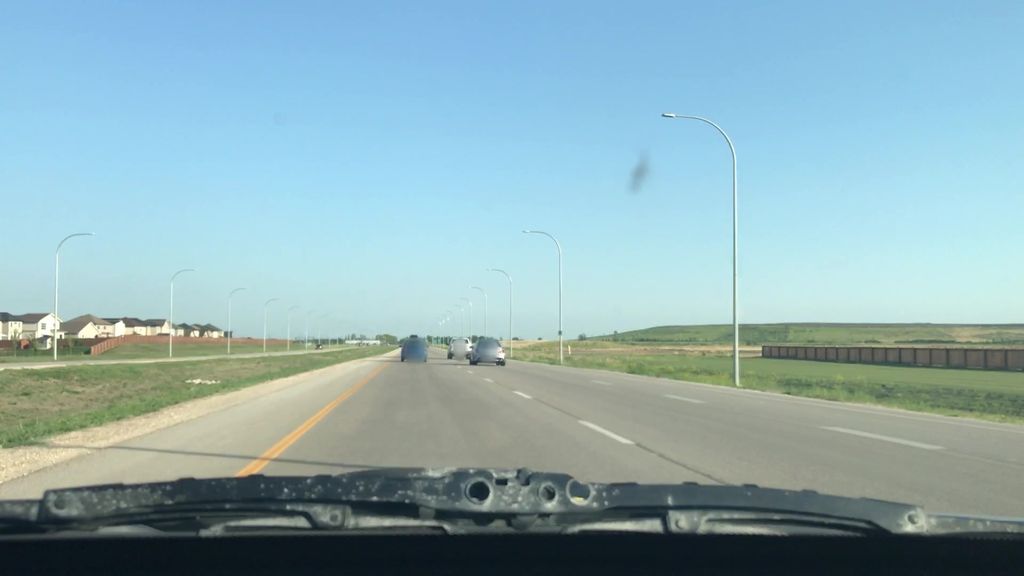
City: winnipeg